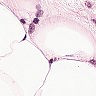
Metastatic tissue present: no